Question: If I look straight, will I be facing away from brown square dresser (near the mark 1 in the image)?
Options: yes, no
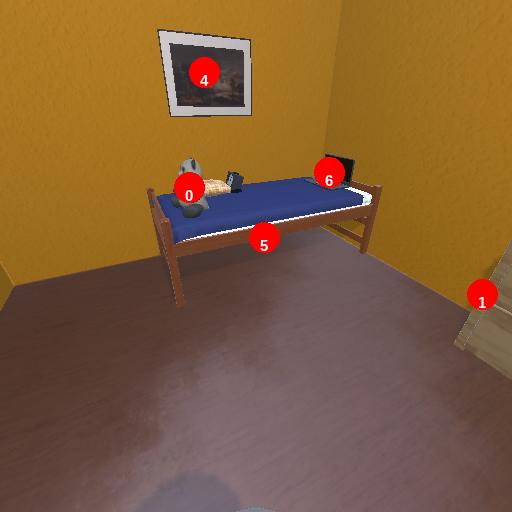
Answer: yes